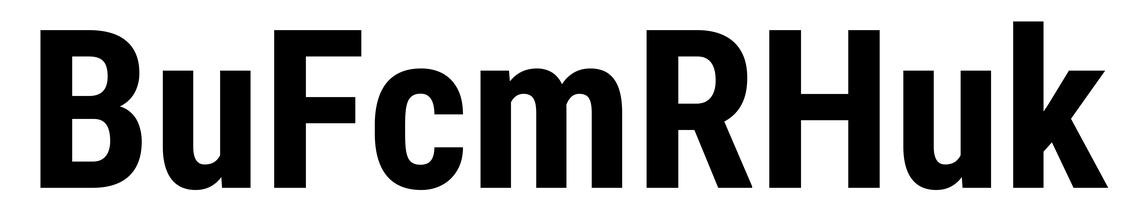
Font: Roboto_Condensed_Bold